Field crop: maize
Growth stage: 1
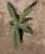
Species: atriplex